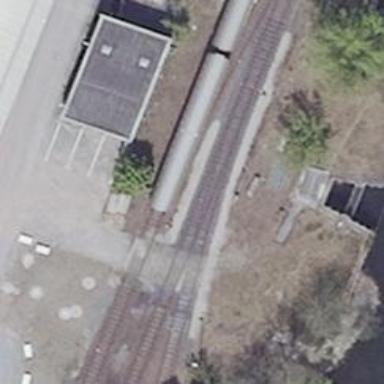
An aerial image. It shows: Railway switch.